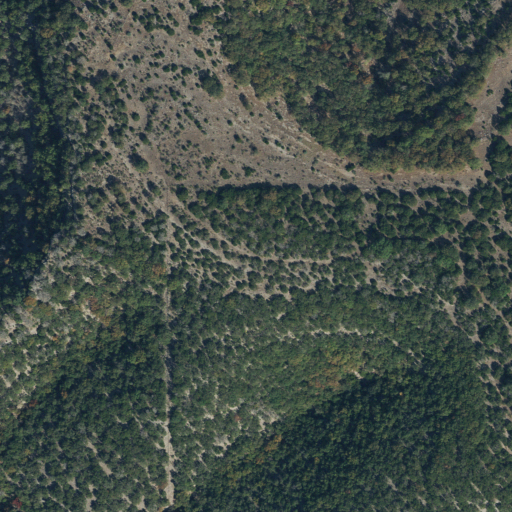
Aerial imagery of cliff(s) in Texas named Brown Bluff containing evergreen forest, shrub, and deciduous forest